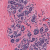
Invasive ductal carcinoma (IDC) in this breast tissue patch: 0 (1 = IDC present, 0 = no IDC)